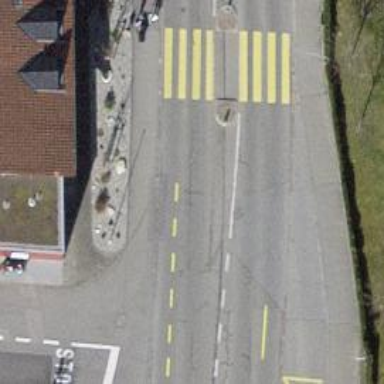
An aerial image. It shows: Footway made of paving stones.